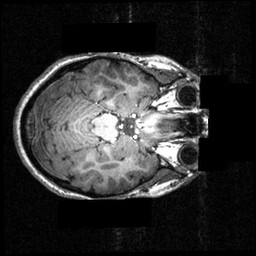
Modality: T1w
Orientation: axial
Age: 16
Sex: female
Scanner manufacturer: siemens
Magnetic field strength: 3.951 T
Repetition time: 1.5 s
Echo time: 0.00335 s